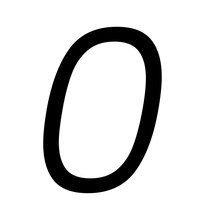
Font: Poppins-LightItalic